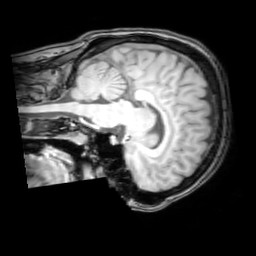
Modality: T1w
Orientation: sagittal
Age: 22
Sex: female
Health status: healthy
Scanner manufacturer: philips
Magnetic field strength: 3 T
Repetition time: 0.012 s
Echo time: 0.0037 s